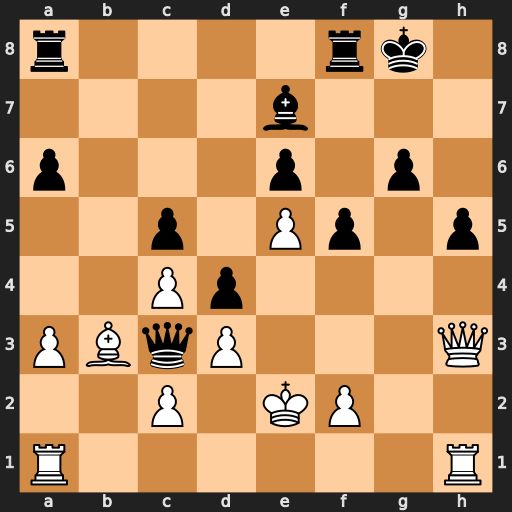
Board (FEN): r4rk1/4b3/p3p1p1/2p1Pp1p/2Pp4/PBqP3Q/2P1KP2/R6R
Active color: w
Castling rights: -
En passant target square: -
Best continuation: Rag1 Kf7 Rxg6